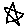
Label: star